Aerial crown-view tile of a tropical tree (Barro Colorado Island, Panama), acquired 20250124:
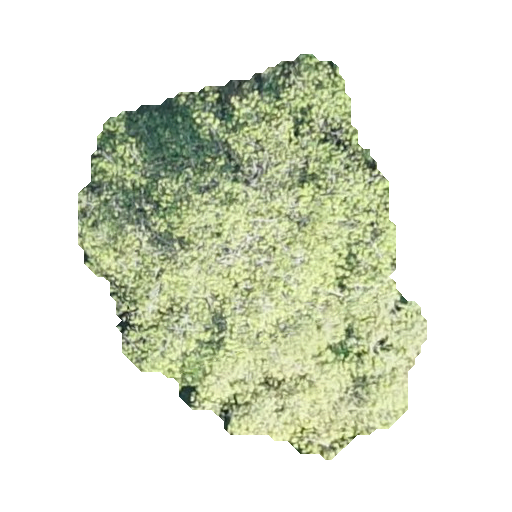
Species: Virola surinamensis
GBIF accepted scientific name: Virola surinamensis
Crown area: 142.78 m²